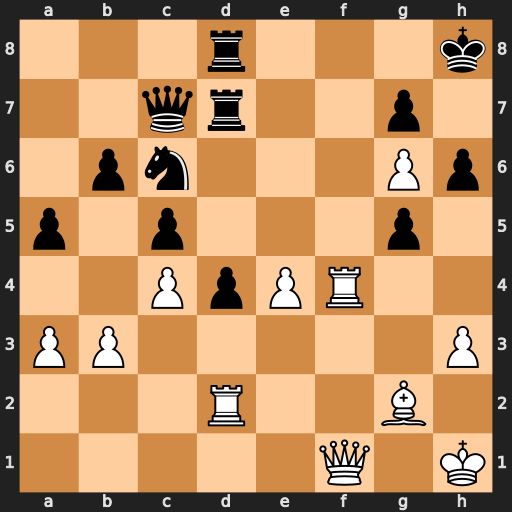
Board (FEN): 3r3k/2qr2p1/1pn3Pp/p1p3p1/2PpPR2/PP5P/3R2B1/5Q1K
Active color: w
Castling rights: -
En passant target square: -
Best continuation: Rf8+ Rxf8 Qxf8#